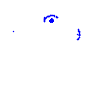
Particle: pion